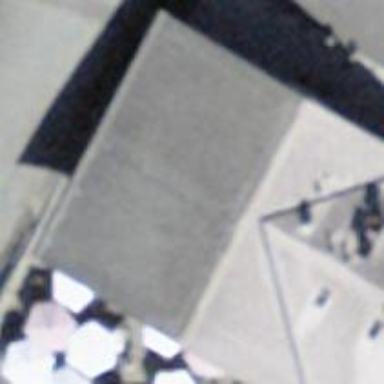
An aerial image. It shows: Restaurant.